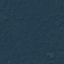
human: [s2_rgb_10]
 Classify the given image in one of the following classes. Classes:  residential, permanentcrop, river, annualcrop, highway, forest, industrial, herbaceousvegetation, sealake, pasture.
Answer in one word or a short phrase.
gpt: Forest